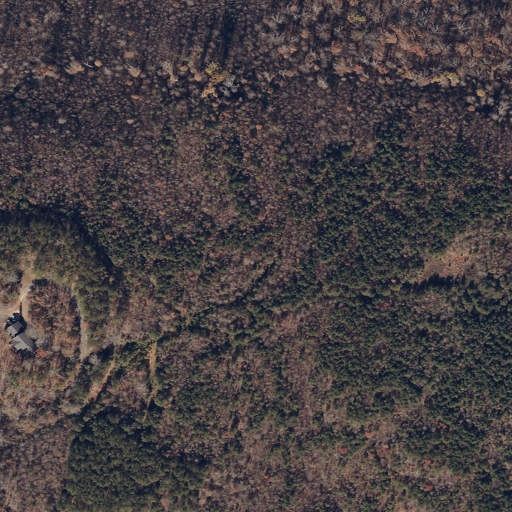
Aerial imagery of ridge(s) in Alabama named Self Mountain containing deciduous forest, mixed forest, low intensity development, open development, and evergreen forest